Question: I want the web browser to ask for username and password using it's default login prompt like this.

I read about how to implement it <URL> but it is for ASP. I want it done in JSP or servlet and I also want to know that how will I receive those username and password in my servlet
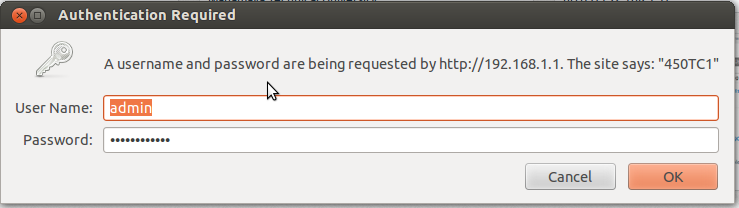
Answer: You need to use 'BASIC' authentication. You need to use 'JAAS' for the same.
<URL> provides 'FORM' based authentication. but as you want 'BASIC' authentication, you need to
'''
<login-config>
<auth-method>BASIC</auth-method>
</login-config>
'''
You can retrieve the user principal as follows
'''
request.getUserPrincipal().getName().toString();
'''